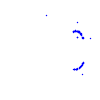
Particle: kaon